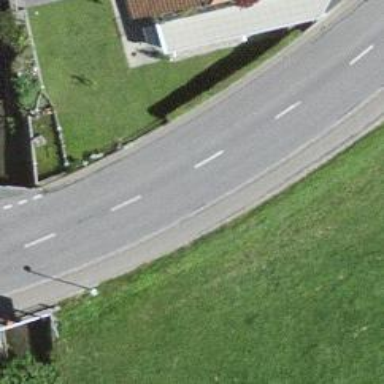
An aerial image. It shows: Secondary road.